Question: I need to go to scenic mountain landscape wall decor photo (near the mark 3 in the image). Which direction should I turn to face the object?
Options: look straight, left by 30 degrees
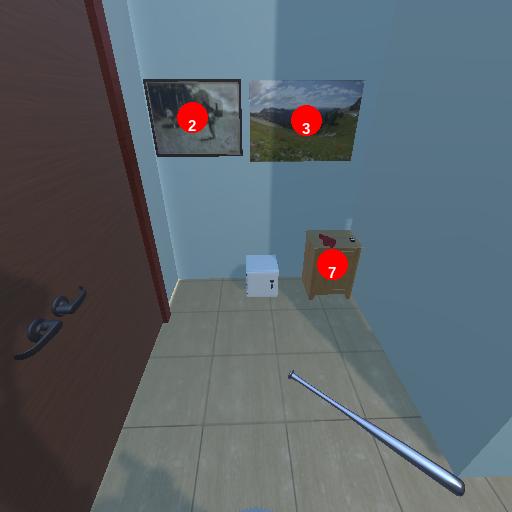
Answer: look straight